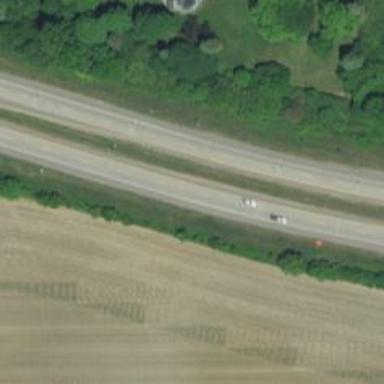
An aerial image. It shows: This image shows trunk highway that functions as expressway.